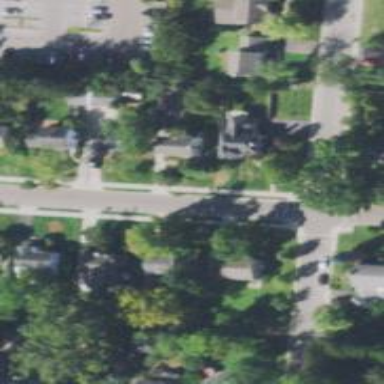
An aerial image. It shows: Residential driveway.